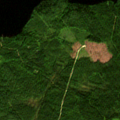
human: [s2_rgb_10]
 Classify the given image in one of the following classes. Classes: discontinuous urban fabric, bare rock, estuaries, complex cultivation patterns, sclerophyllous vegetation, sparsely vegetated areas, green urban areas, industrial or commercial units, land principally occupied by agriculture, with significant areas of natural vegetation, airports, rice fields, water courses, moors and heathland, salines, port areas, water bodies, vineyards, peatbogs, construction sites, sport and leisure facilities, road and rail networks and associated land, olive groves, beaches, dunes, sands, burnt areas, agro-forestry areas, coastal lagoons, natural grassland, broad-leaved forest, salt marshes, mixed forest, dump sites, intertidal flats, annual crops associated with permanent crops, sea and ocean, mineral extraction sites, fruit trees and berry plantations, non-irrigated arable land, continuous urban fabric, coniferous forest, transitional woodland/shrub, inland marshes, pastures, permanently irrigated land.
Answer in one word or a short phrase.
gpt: coniferous forest, mixed forest, transitional woodland/shrub, water bodies